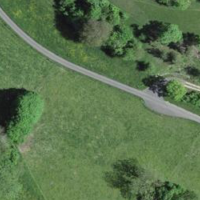
EUNIS habitat code: 24
Species observed at this site:
Neottia ovata
Campanula persicifolia
Anacamptis pyramidalis